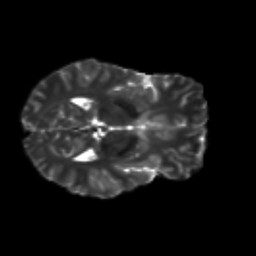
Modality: T2w
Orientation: axial
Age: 26
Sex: male
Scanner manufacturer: siemens
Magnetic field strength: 3 T
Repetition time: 8.6 s
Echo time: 0.095 s